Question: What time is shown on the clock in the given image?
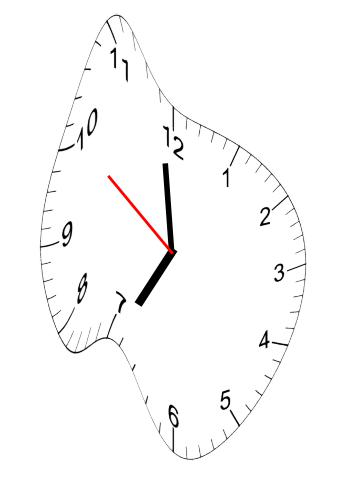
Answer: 06:58:51